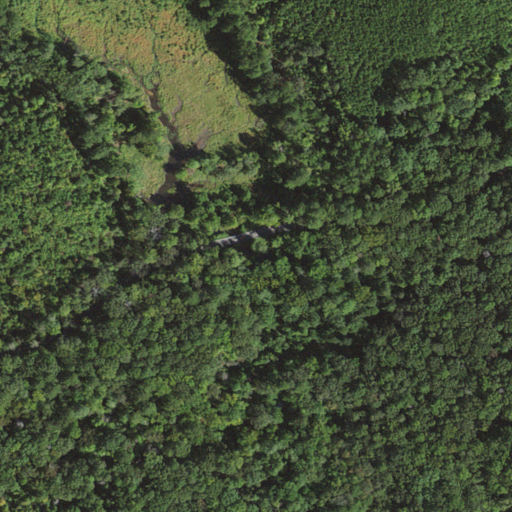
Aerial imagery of plain(s) in Virginia named Devils Bottom containing woody wetlands, evergreen forest, mixed forest, open development, and low intensity development